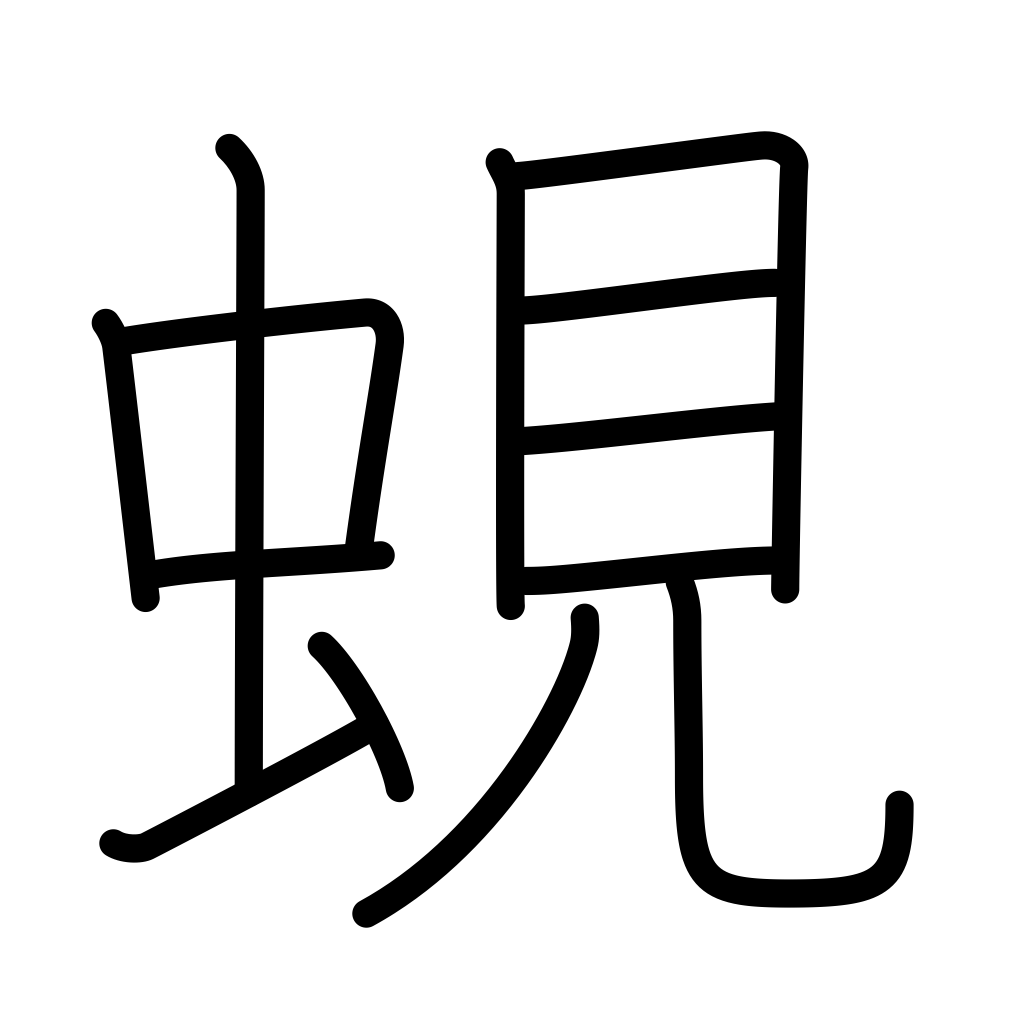
Meaning: fresh-water clam